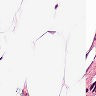
Metastatic tissue present: no